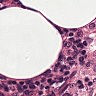
Metastatic tissue present: no